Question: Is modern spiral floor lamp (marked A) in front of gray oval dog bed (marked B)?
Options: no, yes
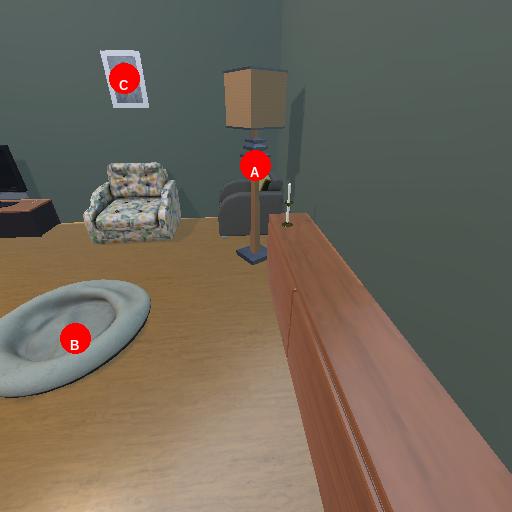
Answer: no